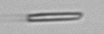
Label: fiber